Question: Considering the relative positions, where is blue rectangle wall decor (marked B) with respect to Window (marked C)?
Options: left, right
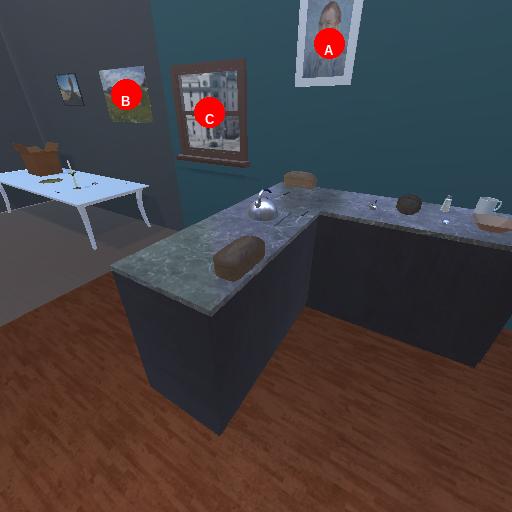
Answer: left